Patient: sex M, age 69
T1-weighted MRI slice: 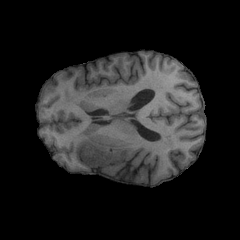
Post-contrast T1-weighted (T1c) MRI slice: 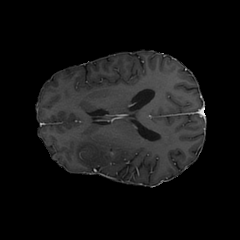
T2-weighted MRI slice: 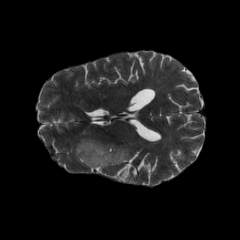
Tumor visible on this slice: yes
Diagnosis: Glioblastoma, IDH-wildtype
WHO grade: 4